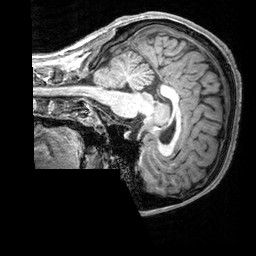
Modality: T1w
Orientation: sagittal
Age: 22
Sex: male
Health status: healthy
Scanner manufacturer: siemens
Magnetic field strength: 3 T
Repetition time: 2.3 s
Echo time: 0.00303 s